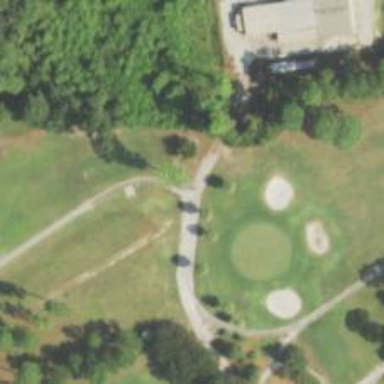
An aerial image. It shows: Path used for both walking and golf.